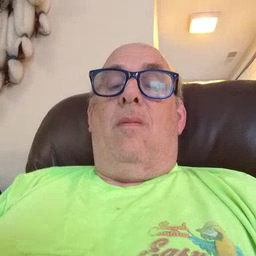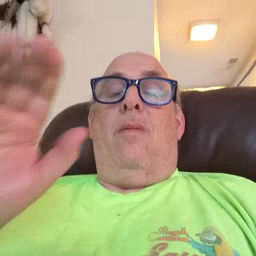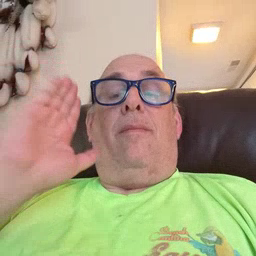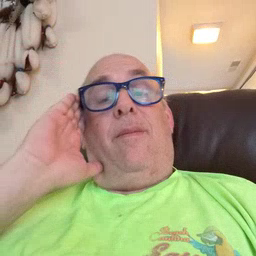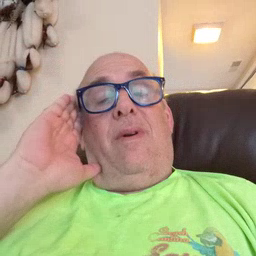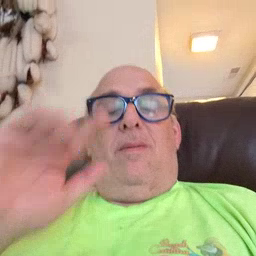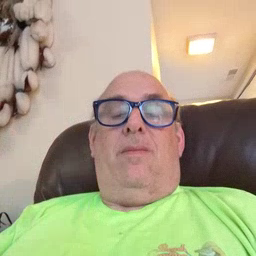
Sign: bed